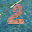
Label: 2